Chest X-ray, AP view. Patient: 34 years old, sex M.
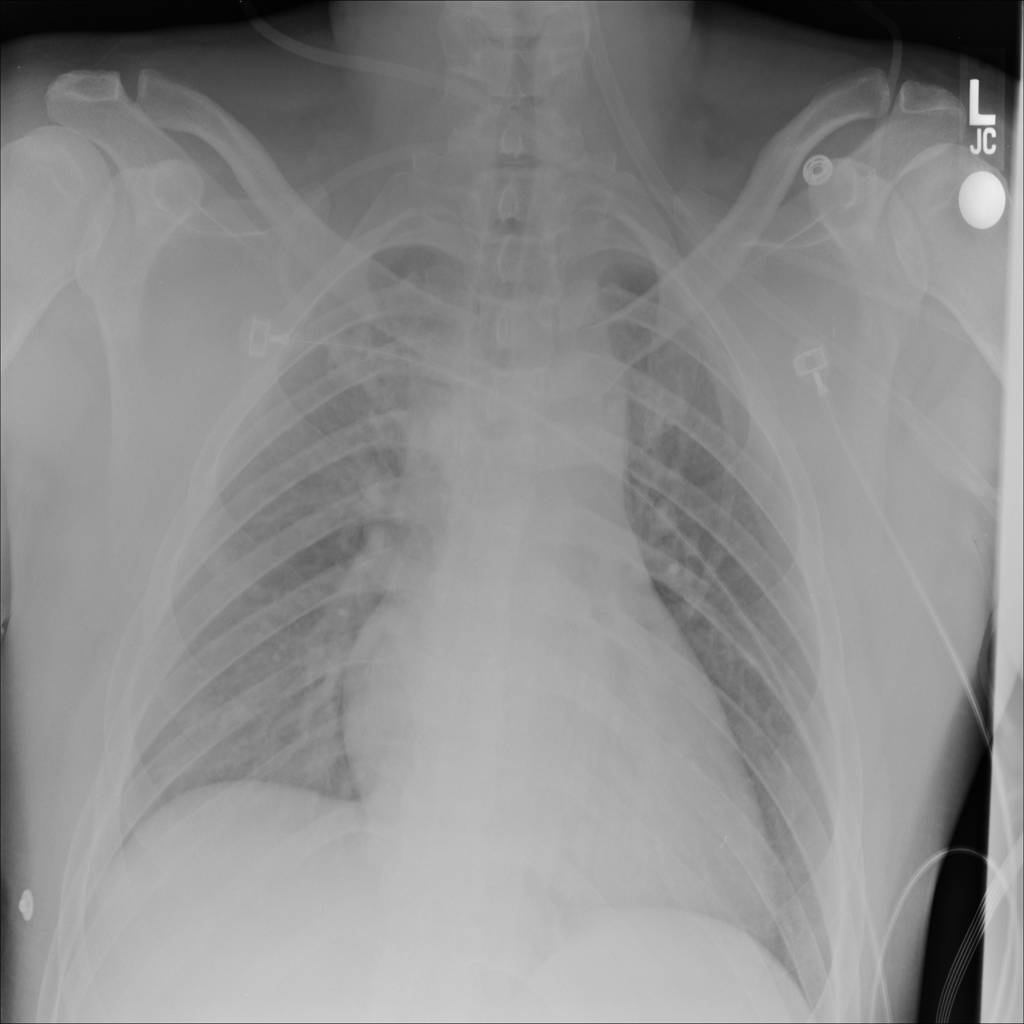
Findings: No Finding